Aerial crown-view tile of a tropical tree (Barro Colorado Island, Panama), acquired 20241112:
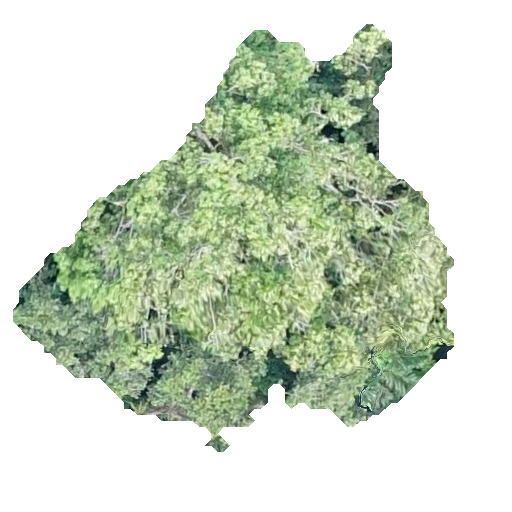
Species: Ocotea leptobotra
GBIF accepted scientific name: Ocotea leptobotra
Crown area: 172.144 m²